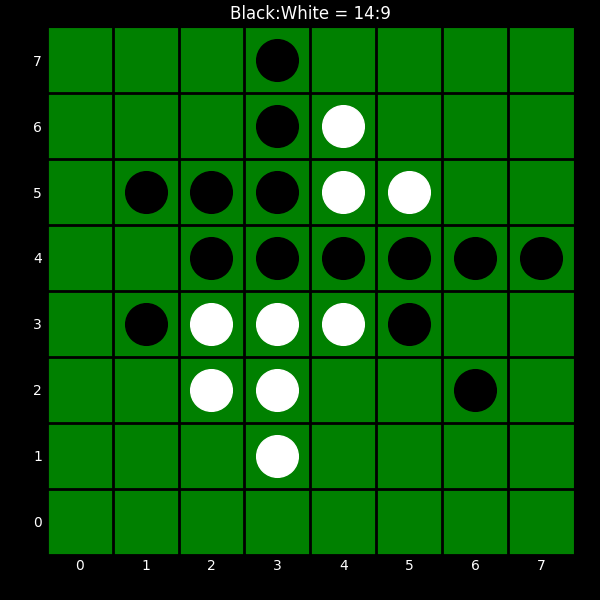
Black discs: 14
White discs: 9